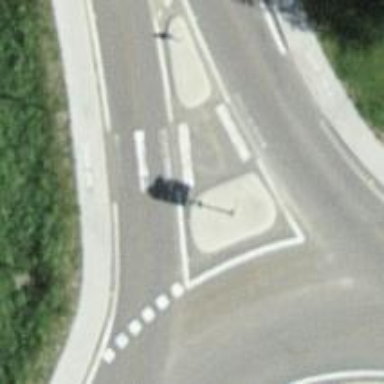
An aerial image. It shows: Marked crossing on the road.